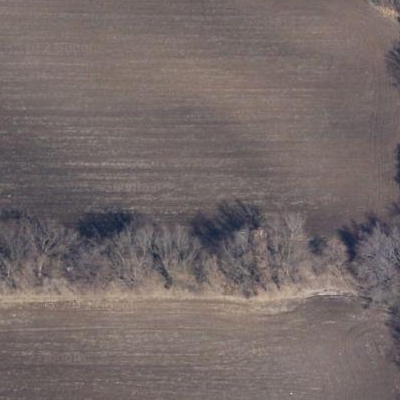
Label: Field